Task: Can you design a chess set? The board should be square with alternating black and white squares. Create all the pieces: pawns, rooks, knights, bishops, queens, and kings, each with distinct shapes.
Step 935:
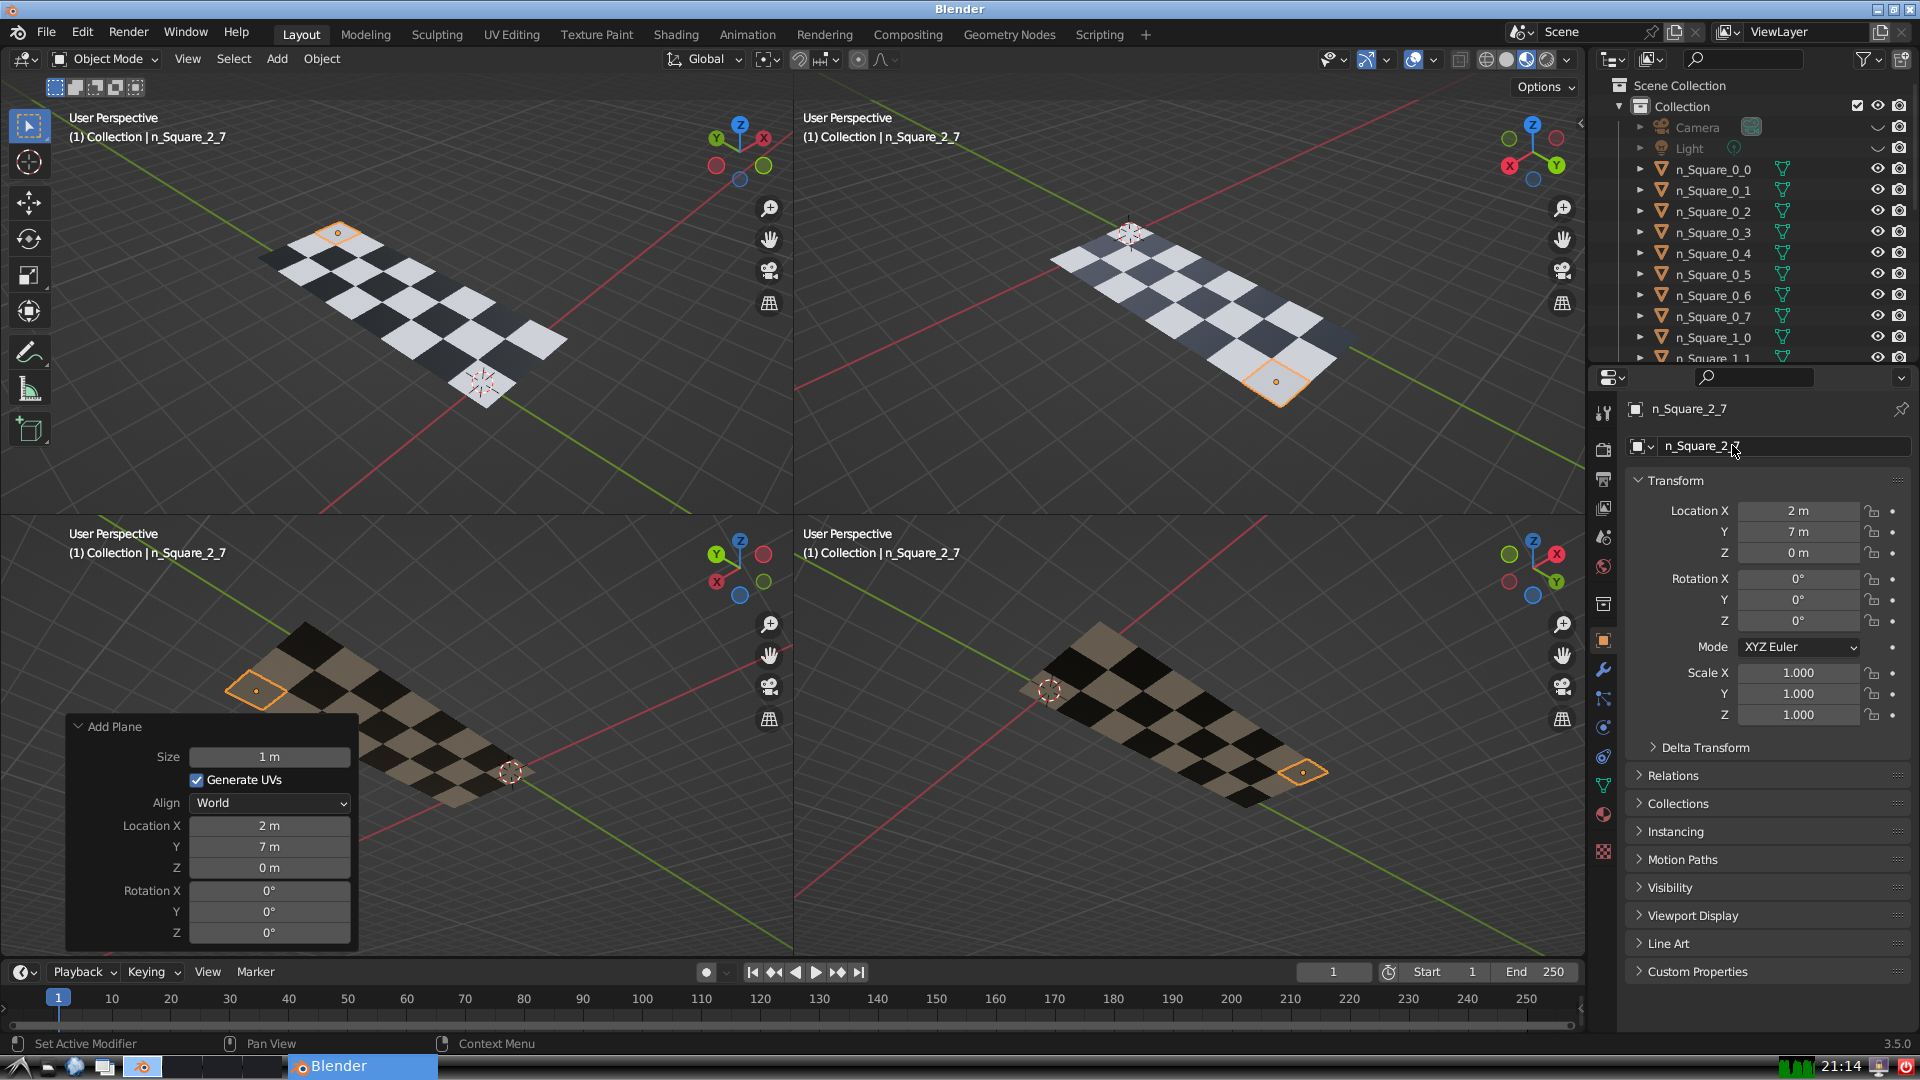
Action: {"mouse_move": [1603, 815]}